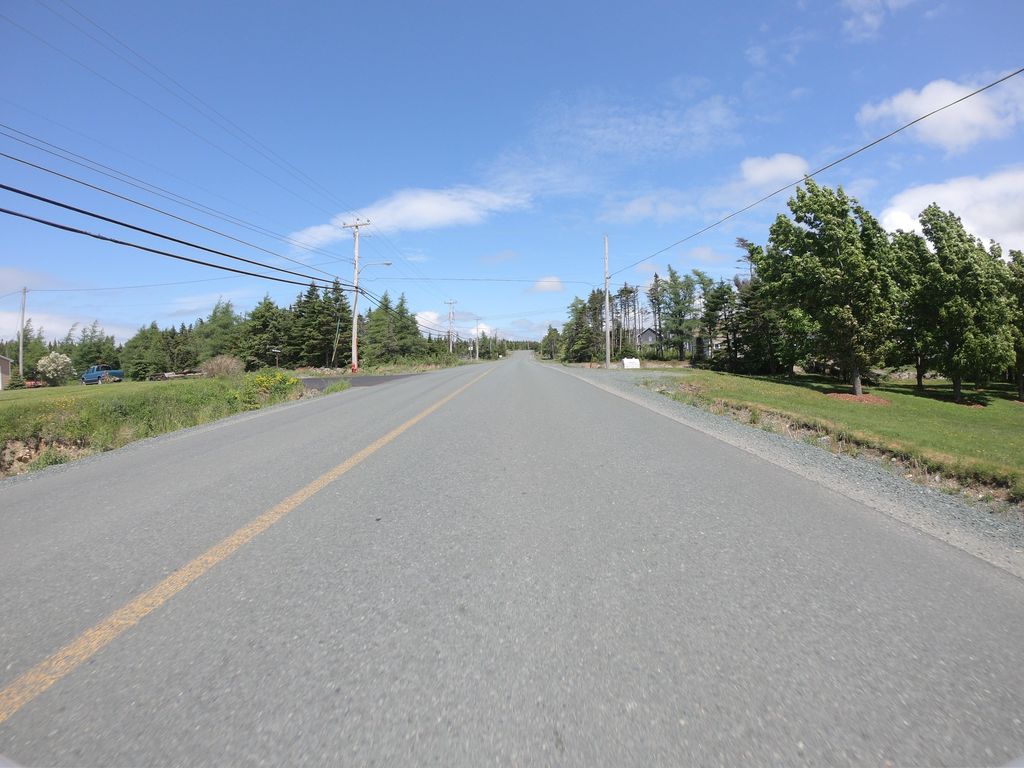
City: st_johns